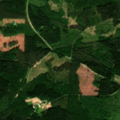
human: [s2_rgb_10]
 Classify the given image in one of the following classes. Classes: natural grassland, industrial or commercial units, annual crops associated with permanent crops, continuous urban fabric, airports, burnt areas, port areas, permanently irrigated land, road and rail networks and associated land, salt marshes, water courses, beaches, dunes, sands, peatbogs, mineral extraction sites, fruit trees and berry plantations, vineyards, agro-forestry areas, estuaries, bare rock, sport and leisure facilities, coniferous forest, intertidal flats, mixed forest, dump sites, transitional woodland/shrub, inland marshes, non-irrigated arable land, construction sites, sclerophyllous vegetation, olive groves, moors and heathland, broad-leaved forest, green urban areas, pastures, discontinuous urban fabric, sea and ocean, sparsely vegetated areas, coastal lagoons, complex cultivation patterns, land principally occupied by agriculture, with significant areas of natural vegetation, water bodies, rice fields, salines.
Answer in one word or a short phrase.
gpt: coniferous forest, mixed forest